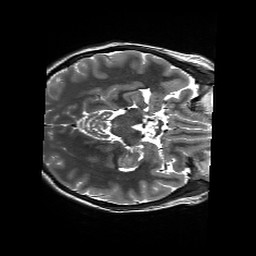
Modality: T2w
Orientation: axial
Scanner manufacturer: siemens
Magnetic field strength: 3 T
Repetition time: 13.52 s
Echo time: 0.088 s